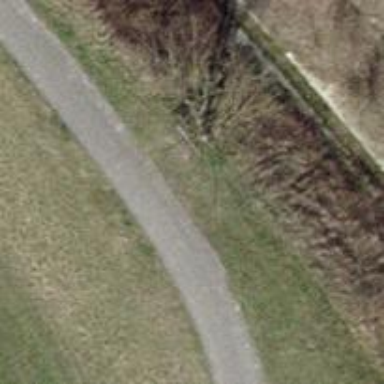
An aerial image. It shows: Brown bench.